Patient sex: M
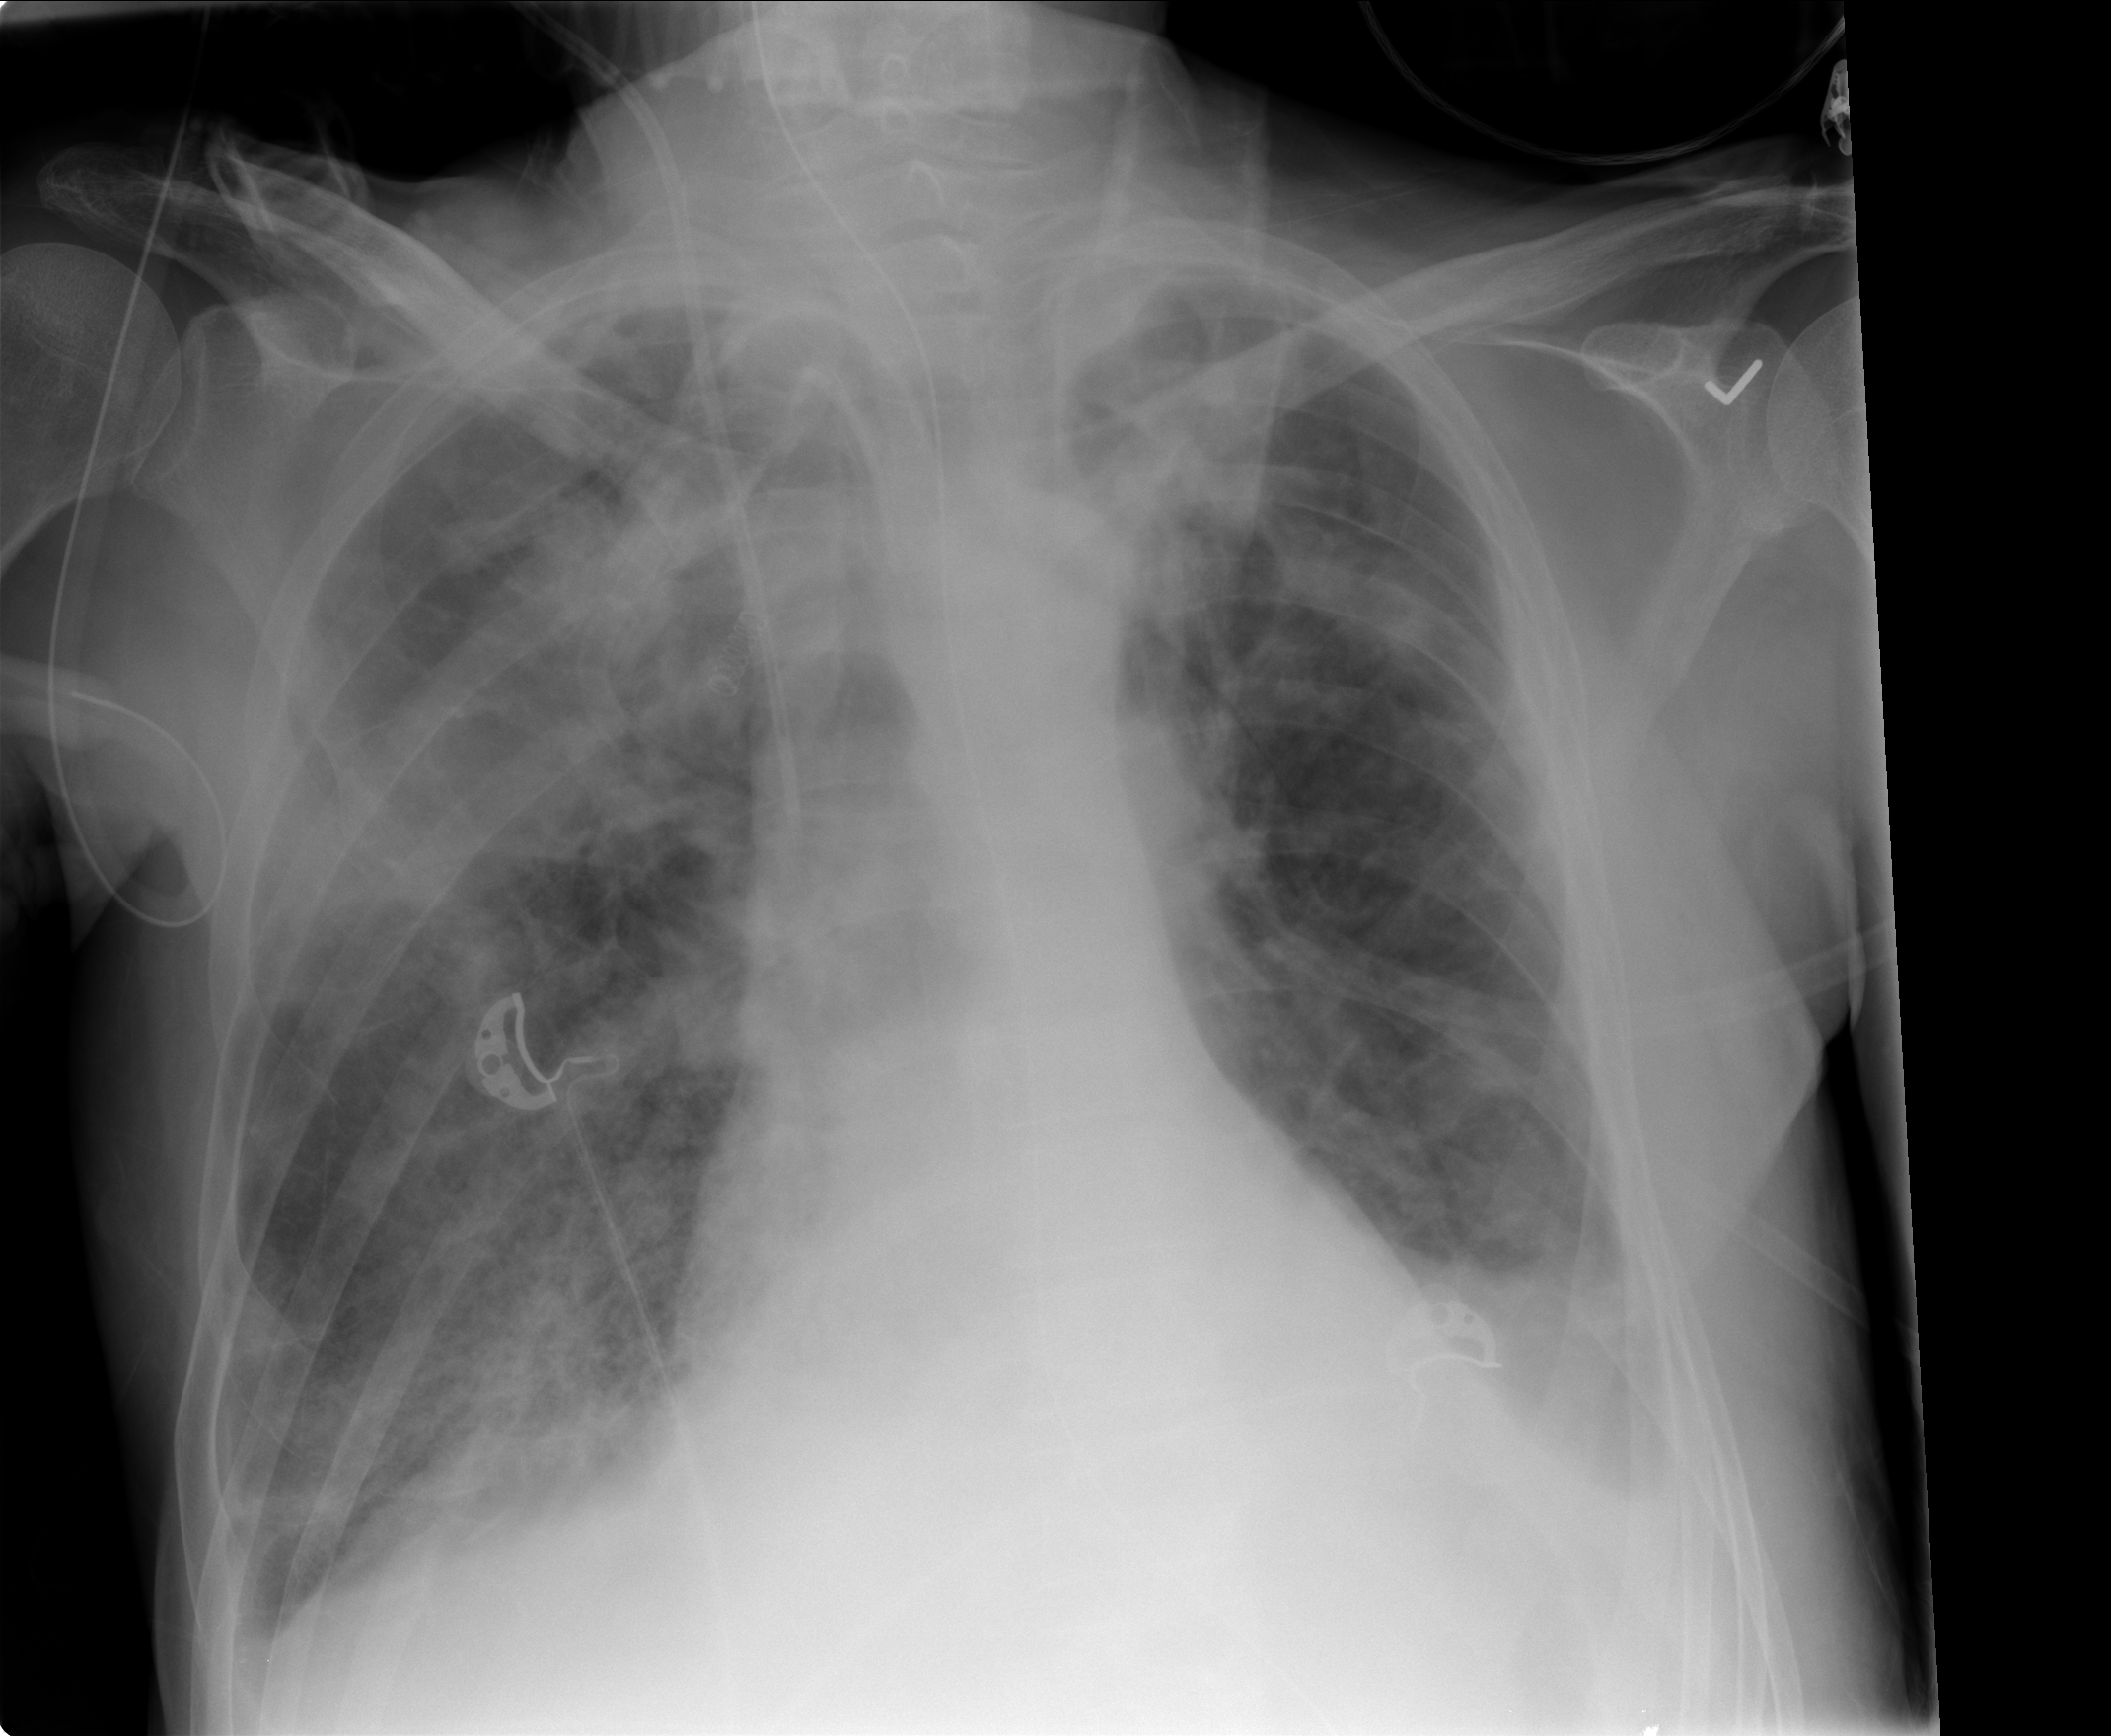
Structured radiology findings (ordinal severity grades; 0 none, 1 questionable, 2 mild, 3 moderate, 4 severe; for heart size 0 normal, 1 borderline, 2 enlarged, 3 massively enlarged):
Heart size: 0
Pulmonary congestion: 3
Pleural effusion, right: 2
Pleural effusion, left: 2
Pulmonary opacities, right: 3
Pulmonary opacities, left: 2
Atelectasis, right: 3
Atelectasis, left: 2